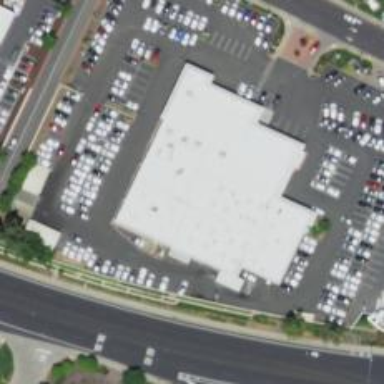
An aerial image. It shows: Building that houses car shop.